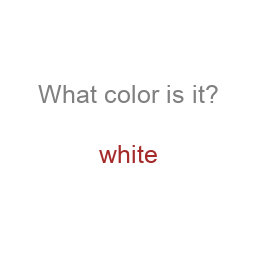
Color: brown
Color name shown: white
Background color: white
Question text color: gray